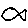
Label: fish